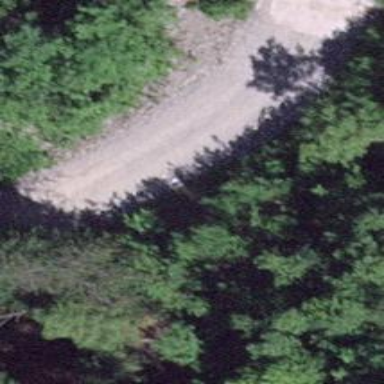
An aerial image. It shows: Compacted track road with grade3 tracktype.